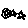
Label: moon